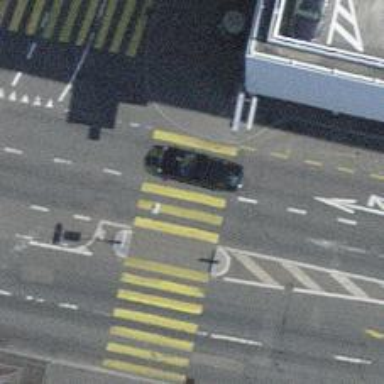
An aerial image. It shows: Crossing with zebra traffic signals.